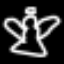
Label: angel